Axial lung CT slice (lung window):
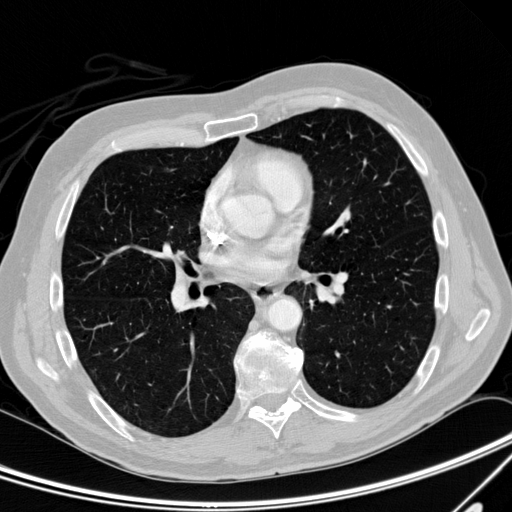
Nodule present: no